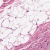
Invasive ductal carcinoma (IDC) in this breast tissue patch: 0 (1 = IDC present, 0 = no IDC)